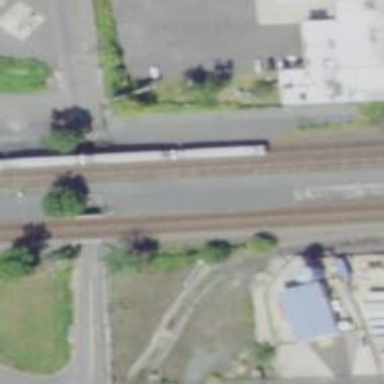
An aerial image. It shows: Abandoned railway spur.